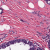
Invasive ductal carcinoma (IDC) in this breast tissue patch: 0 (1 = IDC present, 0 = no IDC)